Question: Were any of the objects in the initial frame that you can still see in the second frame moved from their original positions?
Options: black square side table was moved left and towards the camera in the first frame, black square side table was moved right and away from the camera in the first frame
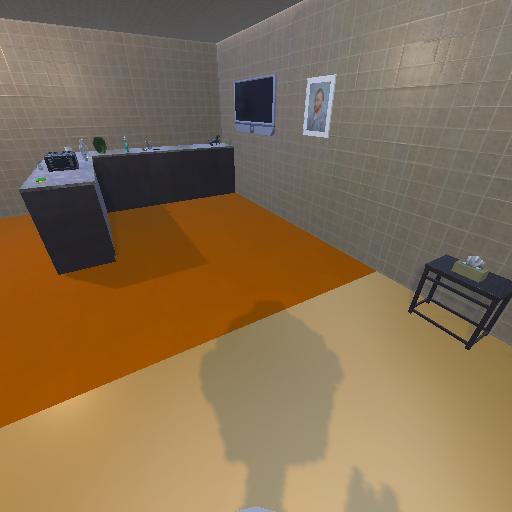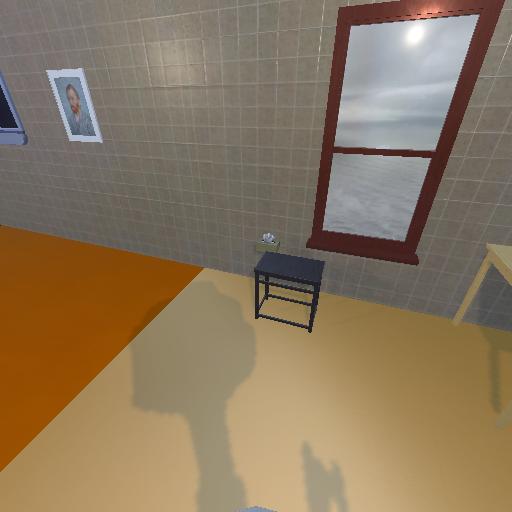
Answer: black square side table was moved left and towards the camera in the first frame